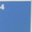
Piece: xx